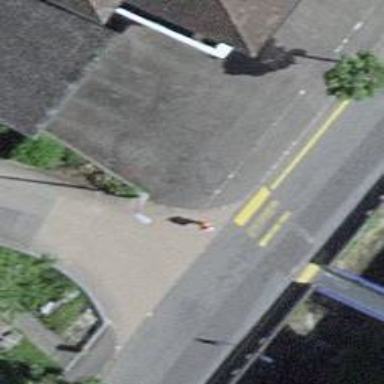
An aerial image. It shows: Footway bridge with metal surface.